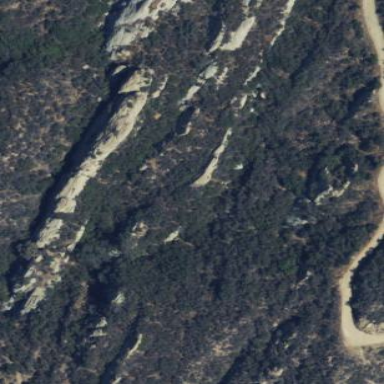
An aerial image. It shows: Landscape dominated by bare rock.